Question: On the slider, the values will vary from 0.05 to 100 (1 as the center) and as the user changes slider's position, it will update the output logarithmically as shown in the image:

How can I modify the intervals (labels under the slider) and the output in such a way?
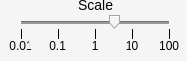
Answer: You can math it by setting a 'command' for your 'Scale' widget::
'''
import tkinter as tk
root = tk.Tk()
label = tk.Label(root, text="1.00")
label.pack()
scale = tk.Scale(root, from_=-20, to=20, tickinterval=0.1, orient="horizontal", showvalue=0)
scale.config(command=lambda e: label.config(text=f"{10**(scale.get()/10):.2f}"))
scale.pack()
root.mainloop()
'''